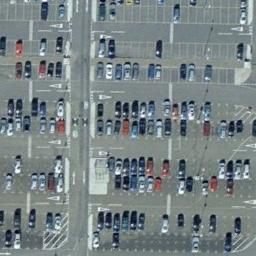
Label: parking_lot